Question: I need to create a graph as shown in the image below. I have the values for the upper limit, lower limit and the average for each question. Can anyone suggest a plugin in Ruby on Rails to create such a graph shown in the image?

Edit:
I am finding it difficult to find something which does clear the area from the X-axis(Question axis) to the lower limit. Can anyone help me with this?
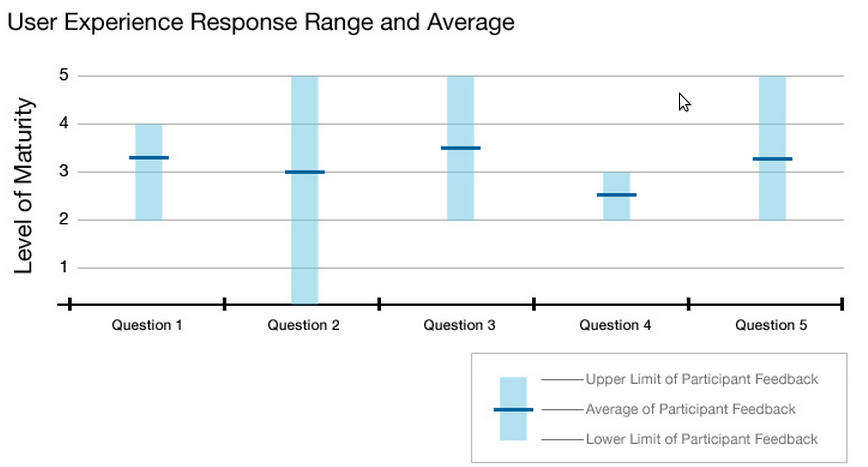
Answer: Google has a URL based chart API that and it looks like some of the chart types available will match what you are looking for:
Chart Gallery:
<URL>
Getting Started Guide:
<URL>